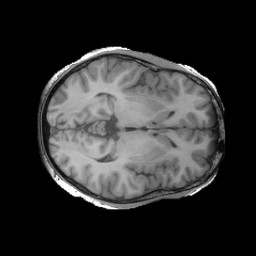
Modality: T1w
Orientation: axial
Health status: ill
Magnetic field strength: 3 T